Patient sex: M
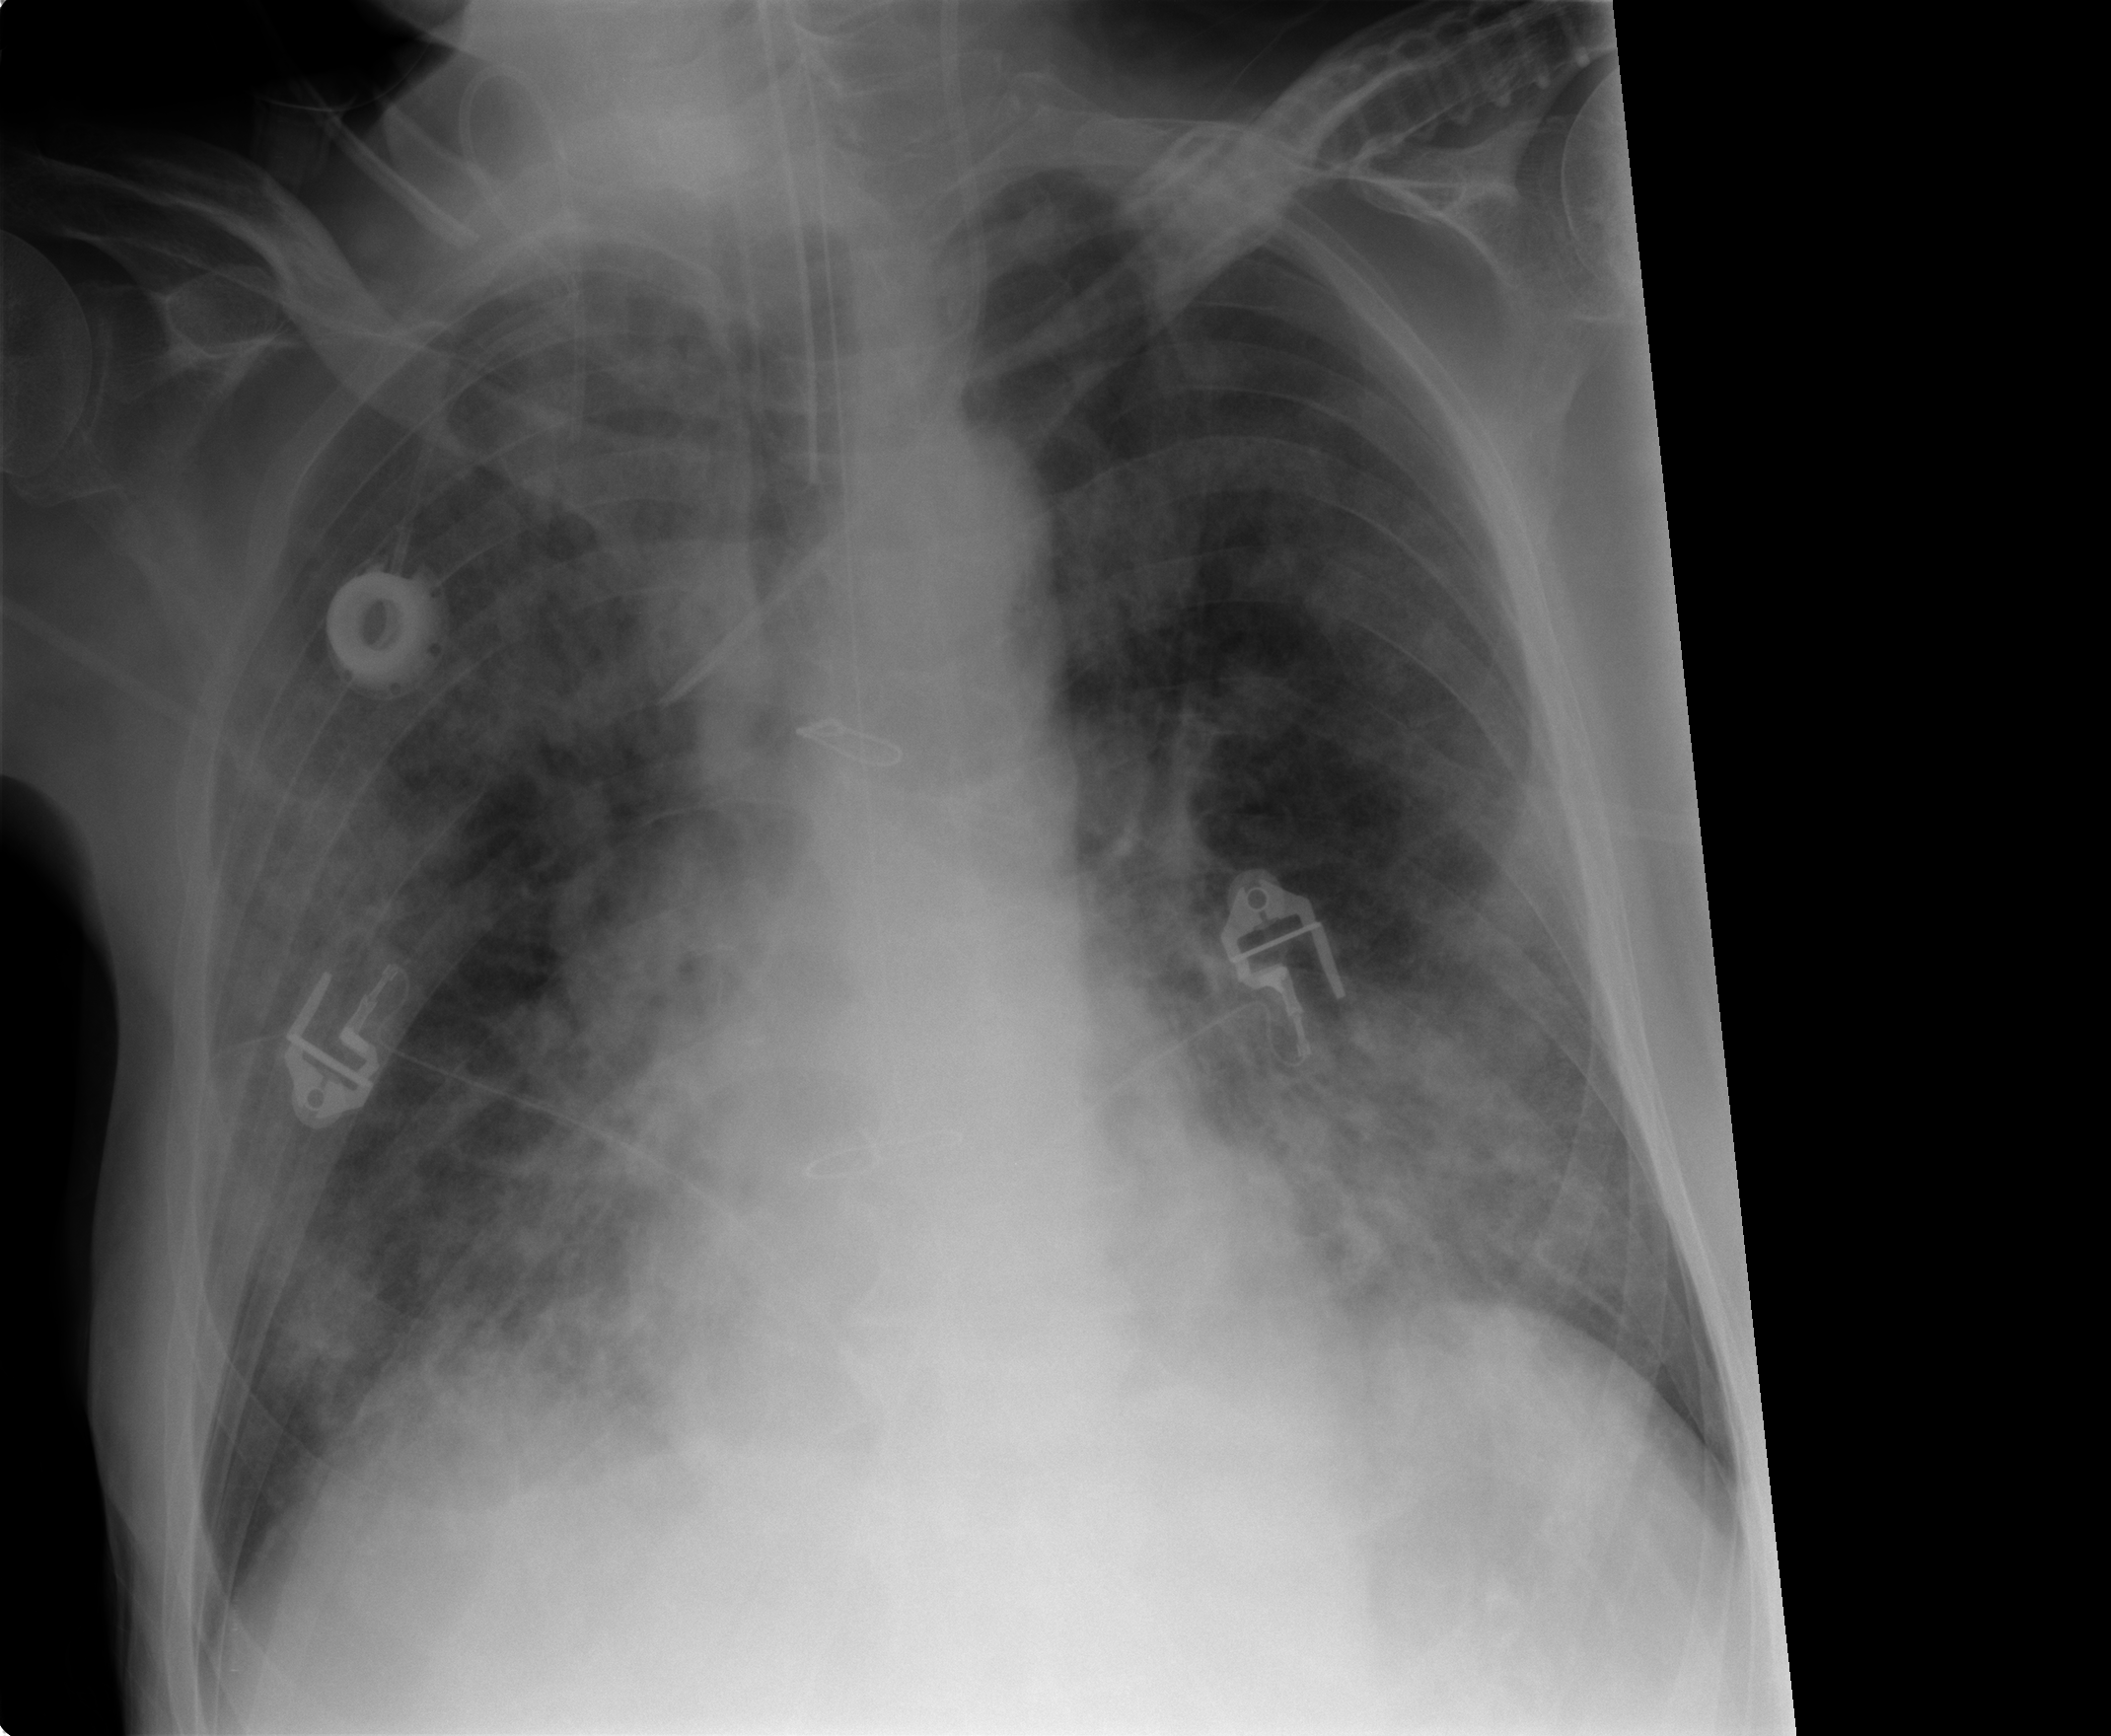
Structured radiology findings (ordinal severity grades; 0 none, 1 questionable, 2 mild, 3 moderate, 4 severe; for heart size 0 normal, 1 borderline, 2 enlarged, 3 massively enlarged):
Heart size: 0
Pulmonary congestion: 1
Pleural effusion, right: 0
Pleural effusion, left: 0
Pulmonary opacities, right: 3
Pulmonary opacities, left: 3
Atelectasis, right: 3
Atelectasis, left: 3